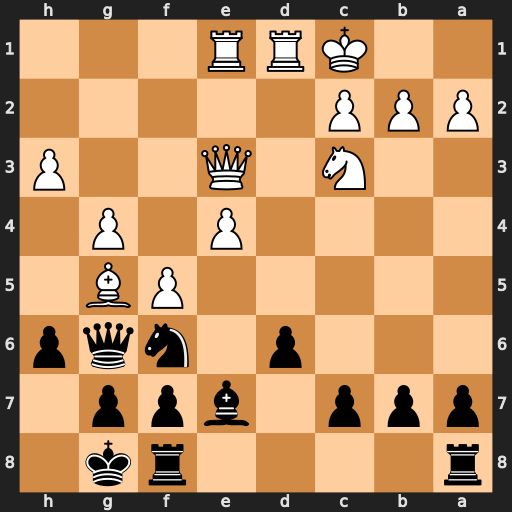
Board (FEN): r4rk1/ppp1bpp1/3p1nqp/5PB1/4P1P1/2N1Q2P/PPP5/2KRR3
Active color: b
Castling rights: -
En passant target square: -
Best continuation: Qxg5 Qxg5 hxg5